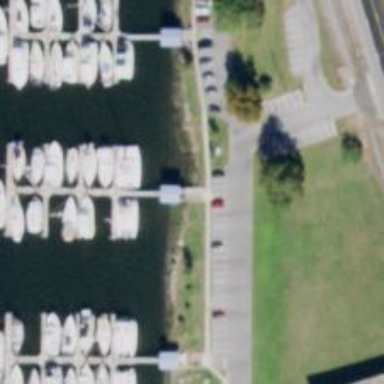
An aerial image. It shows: Footway leading to man-made pier.